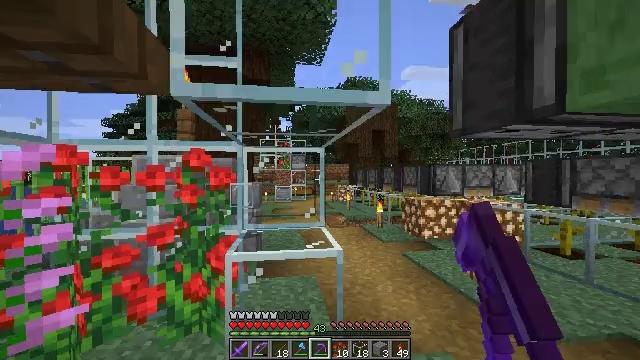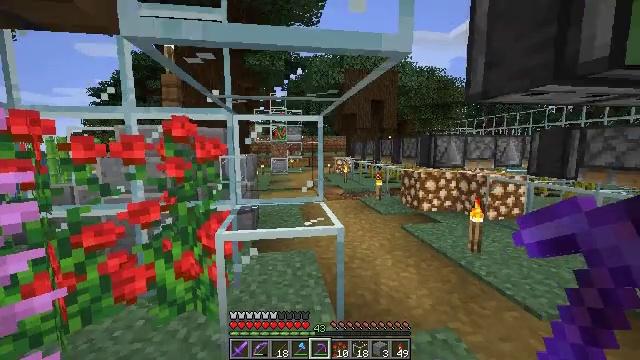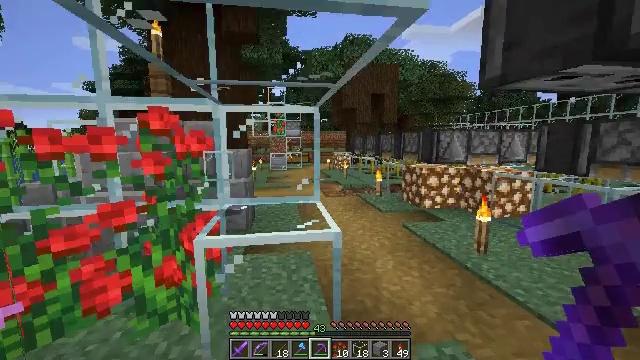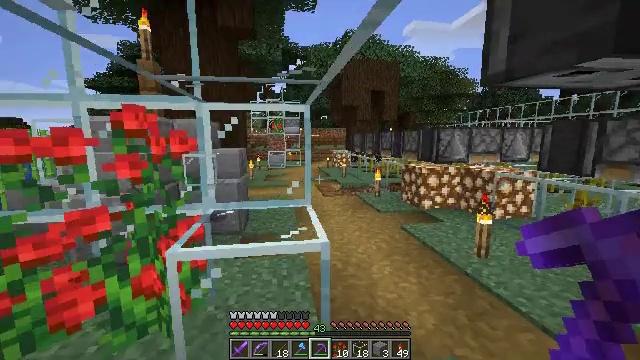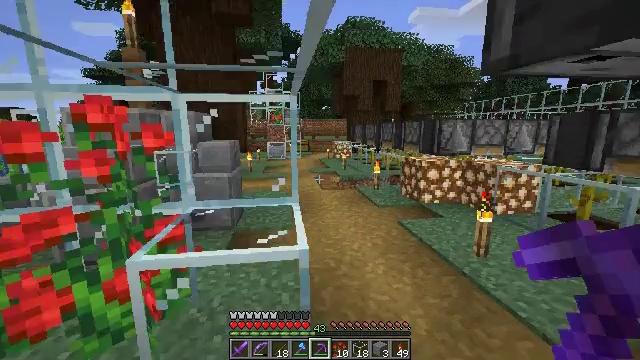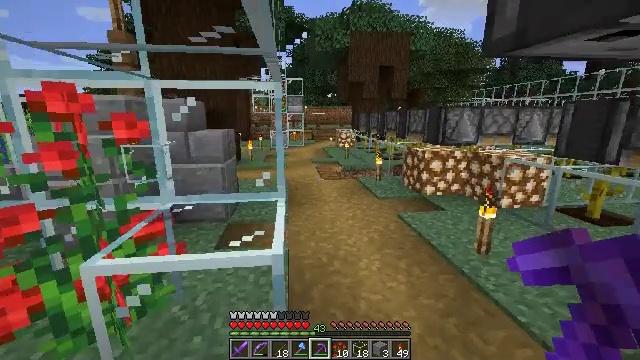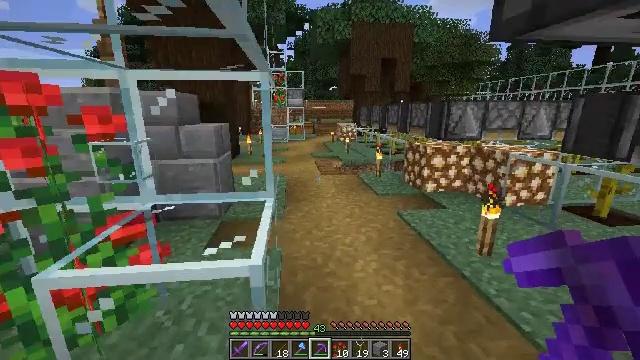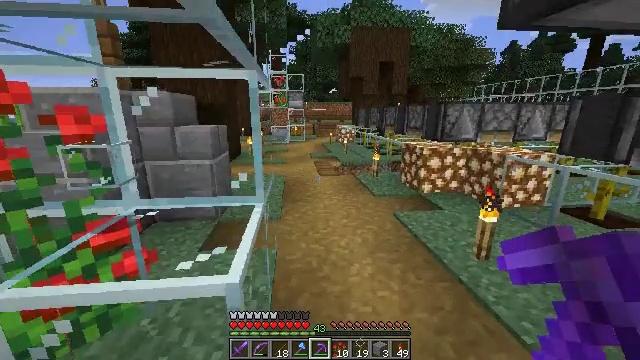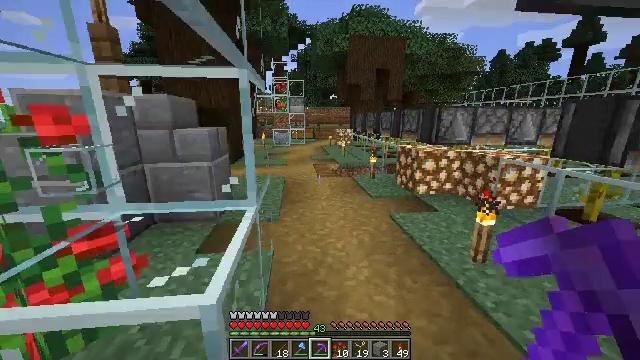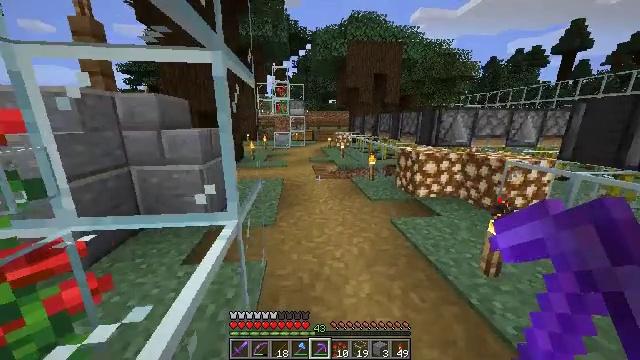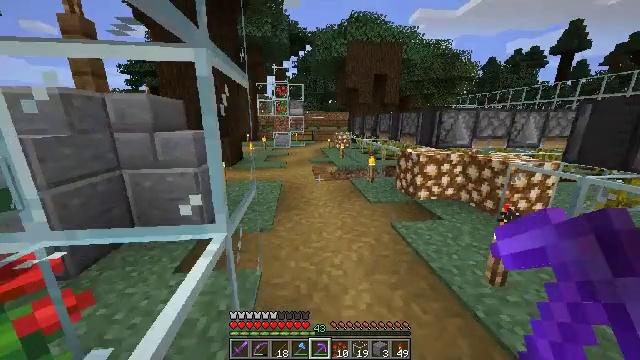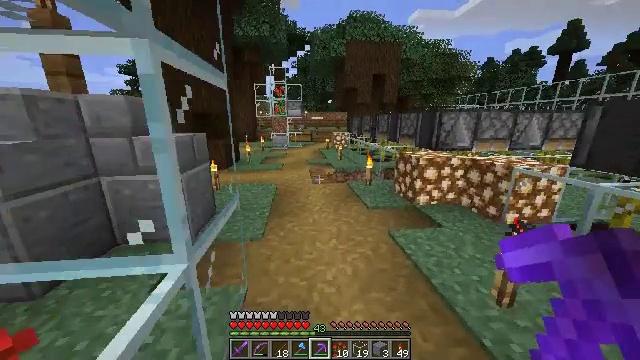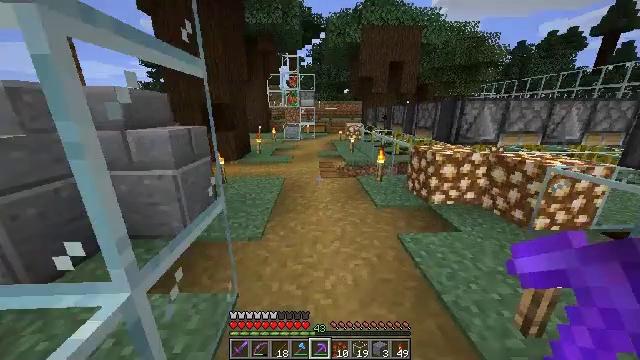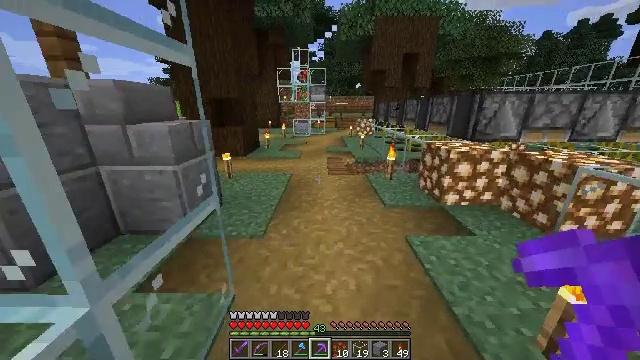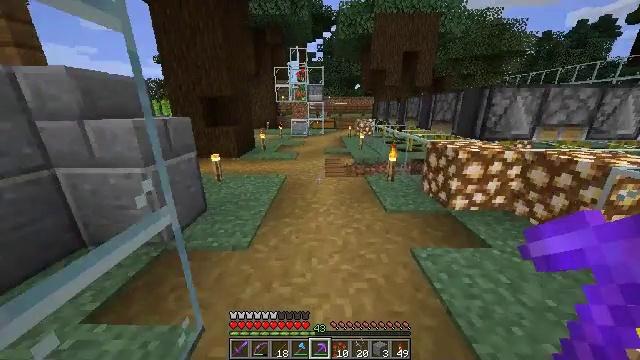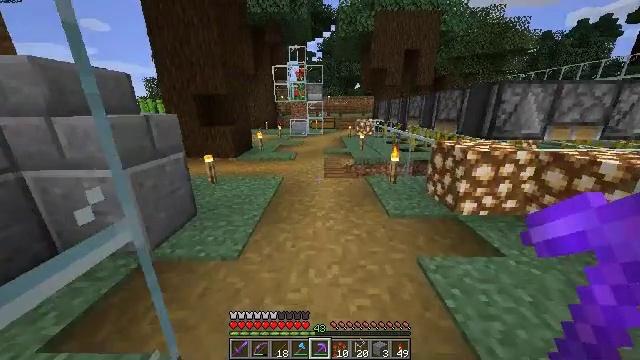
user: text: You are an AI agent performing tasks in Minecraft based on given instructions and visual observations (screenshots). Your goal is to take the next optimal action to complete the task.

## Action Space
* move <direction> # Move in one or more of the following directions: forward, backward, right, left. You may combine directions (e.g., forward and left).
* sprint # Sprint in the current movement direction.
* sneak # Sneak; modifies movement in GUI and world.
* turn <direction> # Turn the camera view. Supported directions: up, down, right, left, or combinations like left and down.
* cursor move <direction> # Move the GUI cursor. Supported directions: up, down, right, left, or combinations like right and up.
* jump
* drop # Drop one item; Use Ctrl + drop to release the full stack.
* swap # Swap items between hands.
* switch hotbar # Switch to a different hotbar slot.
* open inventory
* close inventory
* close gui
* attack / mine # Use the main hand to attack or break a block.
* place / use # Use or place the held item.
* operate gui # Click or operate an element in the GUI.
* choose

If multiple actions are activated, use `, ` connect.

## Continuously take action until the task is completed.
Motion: motion action
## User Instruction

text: Break the glass block.
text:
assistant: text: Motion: move forward, turn down
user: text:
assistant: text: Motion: move forward and move right
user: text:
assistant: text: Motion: move forward and move right
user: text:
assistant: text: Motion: move forward and move right, turn down
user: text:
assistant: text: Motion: move forward and move right, turn left and down
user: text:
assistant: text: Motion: move forward, sprint, turn down
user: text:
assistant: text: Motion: move forward, sprint
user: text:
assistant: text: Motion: move forward, sprint
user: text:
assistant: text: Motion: move forward, sprint
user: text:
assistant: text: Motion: move forward and move right, sprint
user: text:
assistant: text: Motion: move forward and move right, sprint
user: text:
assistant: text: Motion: move forward and move right, sprint, turn left and down
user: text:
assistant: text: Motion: move forward, sprint, turn left and down
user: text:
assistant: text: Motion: move forward, sprint
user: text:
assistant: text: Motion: move forward, sprint
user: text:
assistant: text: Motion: move forward, sprint
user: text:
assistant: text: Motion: move forward, sprint, turn left and down
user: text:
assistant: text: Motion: move forward, sprint
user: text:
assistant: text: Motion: move forward, sprint
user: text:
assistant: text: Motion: move forward, sprint
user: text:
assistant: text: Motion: move forward, sprint
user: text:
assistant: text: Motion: move forward, sprint
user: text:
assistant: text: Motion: move forward, sprint
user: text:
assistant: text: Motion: move forward, sprint
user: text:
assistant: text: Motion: move forward, sprint
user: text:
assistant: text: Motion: move forward, sprint
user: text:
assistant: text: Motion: move forward, sprint
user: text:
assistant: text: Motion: move forward, sprint
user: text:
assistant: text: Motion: move forward, sprint
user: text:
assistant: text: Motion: move forward, sprint